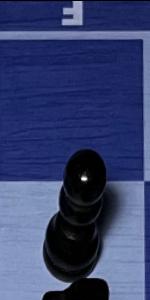
Label: Pawn_Black